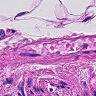
Metastatic tissue present: no